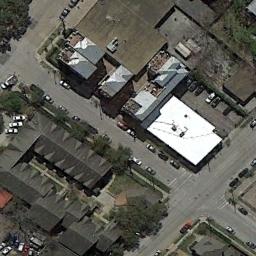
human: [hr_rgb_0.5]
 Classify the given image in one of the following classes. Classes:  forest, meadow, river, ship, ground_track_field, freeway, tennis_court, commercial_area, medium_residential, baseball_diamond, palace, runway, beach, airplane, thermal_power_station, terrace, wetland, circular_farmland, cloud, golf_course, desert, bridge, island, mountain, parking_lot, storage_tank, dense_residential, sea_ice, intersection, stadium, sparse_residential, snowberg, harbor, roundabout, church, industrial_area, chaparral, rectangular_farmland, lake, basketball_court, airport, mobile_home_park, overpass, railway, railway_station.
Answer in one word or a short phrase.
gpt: medium_residential